Question: I am trying to install python on my system but facing some issues.
I have installed OpenCV 3.0.0 for Windows x64 bit system and now i am trying to install python 2.7.5 on my system and i also have installed numpy 1.7.1.
Then i copied 'cv2.pyd' from my OpenCV folder to python folder, now in order to configure them i have to import cv2 file but this error is coming when i try that.

can anyone help me in this i am new in this. Shall i try to work with latest version of python and numpy for my windows x64 system?
Thanks
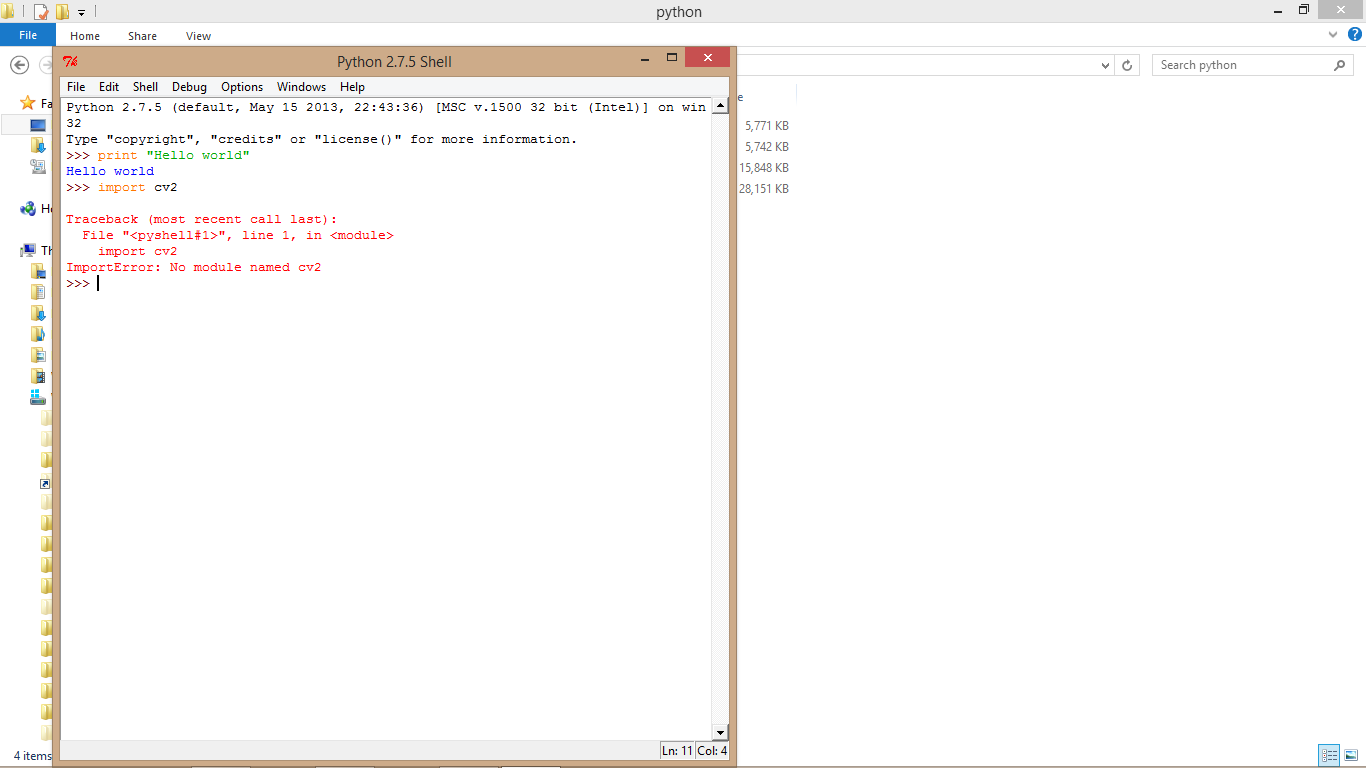
Answer: After lots of research and struggle i found out what the issue was.
My system is Windows x64 bit but this python and numpy most of the times don't work well with Windows x64 bit systems.
So i first i configured my OpenCV as x86, though my system is x64 bit. After that i download 32 bit python and numpy and configured the same with OpenCV and it worked very well.
Thanks !